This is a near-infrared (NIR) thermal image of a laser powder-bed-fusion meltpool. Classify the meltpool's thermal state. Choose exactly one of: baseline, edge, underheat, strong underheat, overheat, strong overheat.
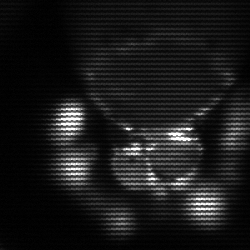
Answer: edge